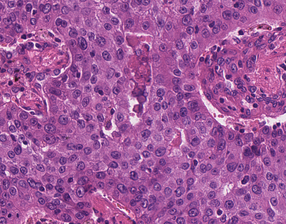
Tumor epithelial tissue: yes
Tumor-associated stroma tissue: yes
Normal tissue: no